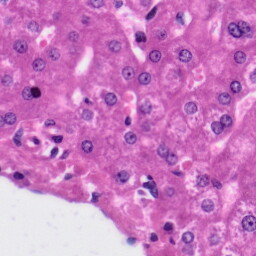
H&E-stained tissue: Liver